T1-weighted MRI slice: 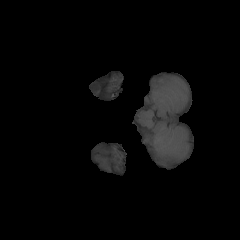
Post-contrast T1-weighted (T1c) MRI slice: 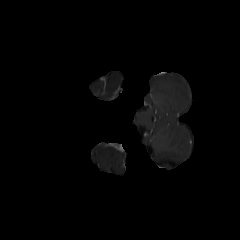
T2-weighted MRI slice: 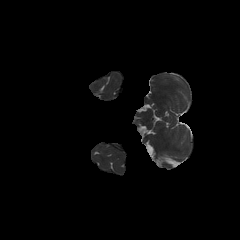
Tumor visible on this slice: no